Question: I use Mac OS 10.10, with genymotion 2.2.2 and virtual box 4.3. When I create ADV in eclipse to run app. It show normally in list deploy, but genymotion. although I ran it already, config setting...

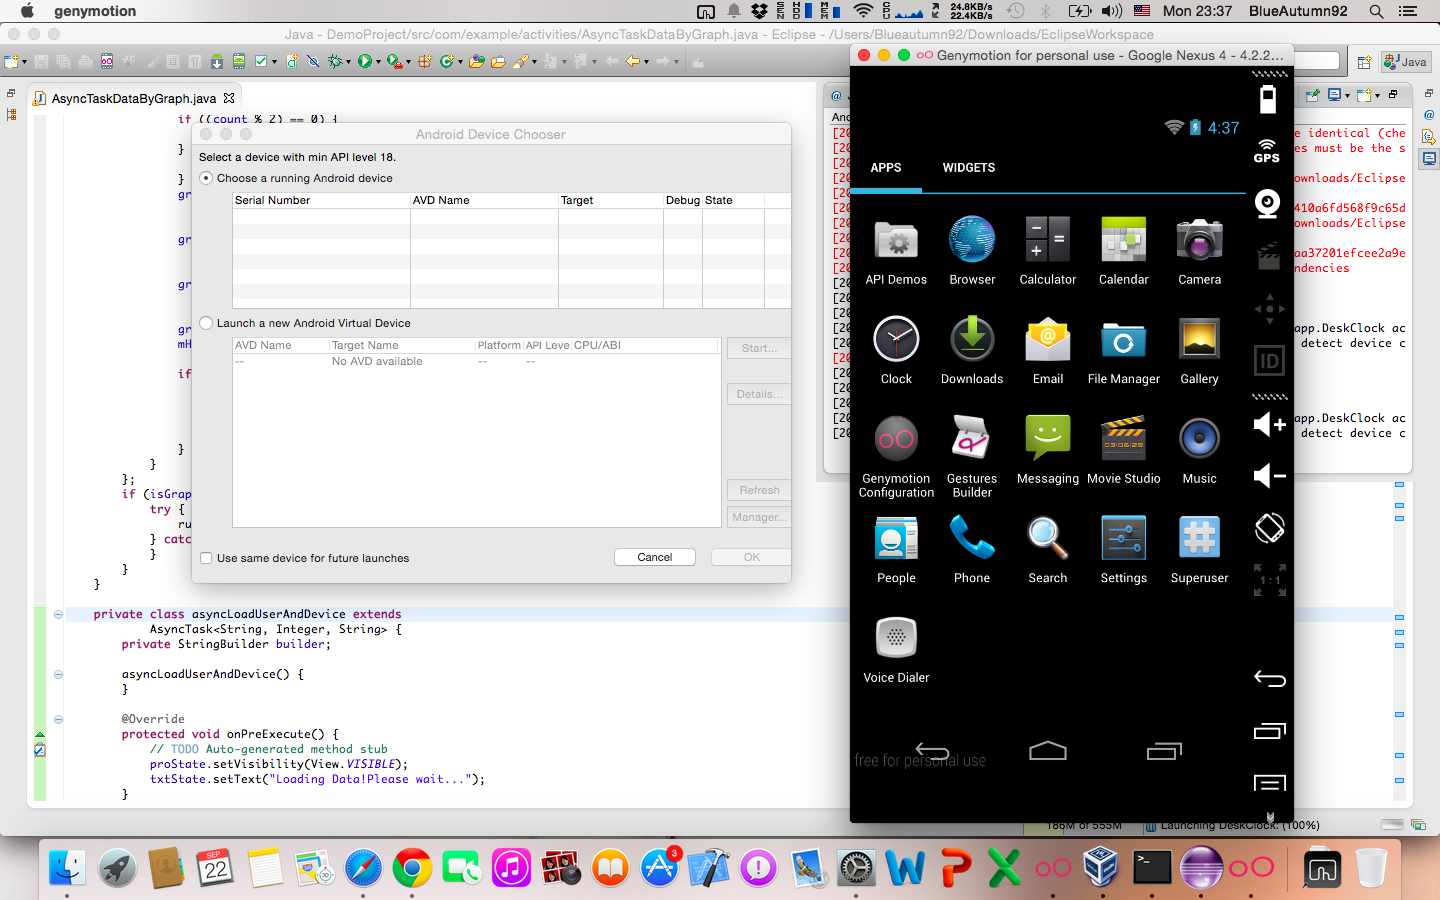
Answer: This is a bug in eclipse - OSX yosemite, what you need to do is in the Android Device Chooser Window, try to RESIZE THE SERIAL NUMBER TAB and you will see the genymotion emulator that is running
If you don't see it, or the Android Device Chooser Window doesn't appear, check three things before running again:
Developer Options is enabled from settings (by repeated touching 7 times the build number in about phone), even though developer options is available in the list of apps in genymotion emulator
In Settings>Security, make sure "Unknown Sources" is enabled
Go to Run Configuration (for Android app), select the Target Tab, Enable Always prompt to pick device and hit apply.
Additionally I downloaded the jar files from Genymotion Download Page manually and replaced it in the plugin folder of eclipse.
Source: <URL>